Question: I'm trying to achieve choatic waves on the screen as if, your computer was about to explode. In photoshop, the concept was created by a noise filter and then pushing a wave filter through the noise to give it this appearance I've created the noise using '<canvas>' element but would anyone have any ideas on how to push a wave through the noise or any other way to get this desired effect?
Thanks to <URL> for these examples:
<URL>
<URL>
<URL>
<URL>
'''
var canvas = document.getElementById('canvas'),
ctx = canvas.getContext('2d');
// a variant using fixed canvas size but strecthes the result.
// emulates interference/bad reception
// using a different "noise" algo
canvas.width = canvas.height = 256;
function resize() {
canvas.style.width = window.innerWidth + 'px';
canvas.style.height = window.innerHeight + 'px';
}
resize();
window.onresize = resize;
function noise(ctx) {
var w = ctx.canvas.width,
h = ctx.canvas.height,
idata = ctx.getImageData(0, 0, w, h),
buffer32 = new Uint32Array(idata.data.buffer),
len = buffer32.length,
i = 0,
pr = 456 * Math.random(),
prs = 716 * Math.random();;
for(; i < len;) {
buffer32[i++] = ((pr % 255)|0) << 24;
pr += prs * 1.2;
}
ctx.putImageData(idata, 0, 0);
}
var toggle = true;
// added toggle to get 30 FPS instead of 60 FPS
(function loop() {
toggle = !toggle;
if (toggle) {
requestAnimationFrame(loop);
return;
}
noise(ctx);
requestAnimationFrame(loop);
})();
'''
'''
<canvas id="canvas"></canvas>
'''
'''
html, body {
background:#0000cc;
margin:0;
}
#canvas {
position:fixed;
background:#0000dd;
opacity: .2;
}
'''
<URL>
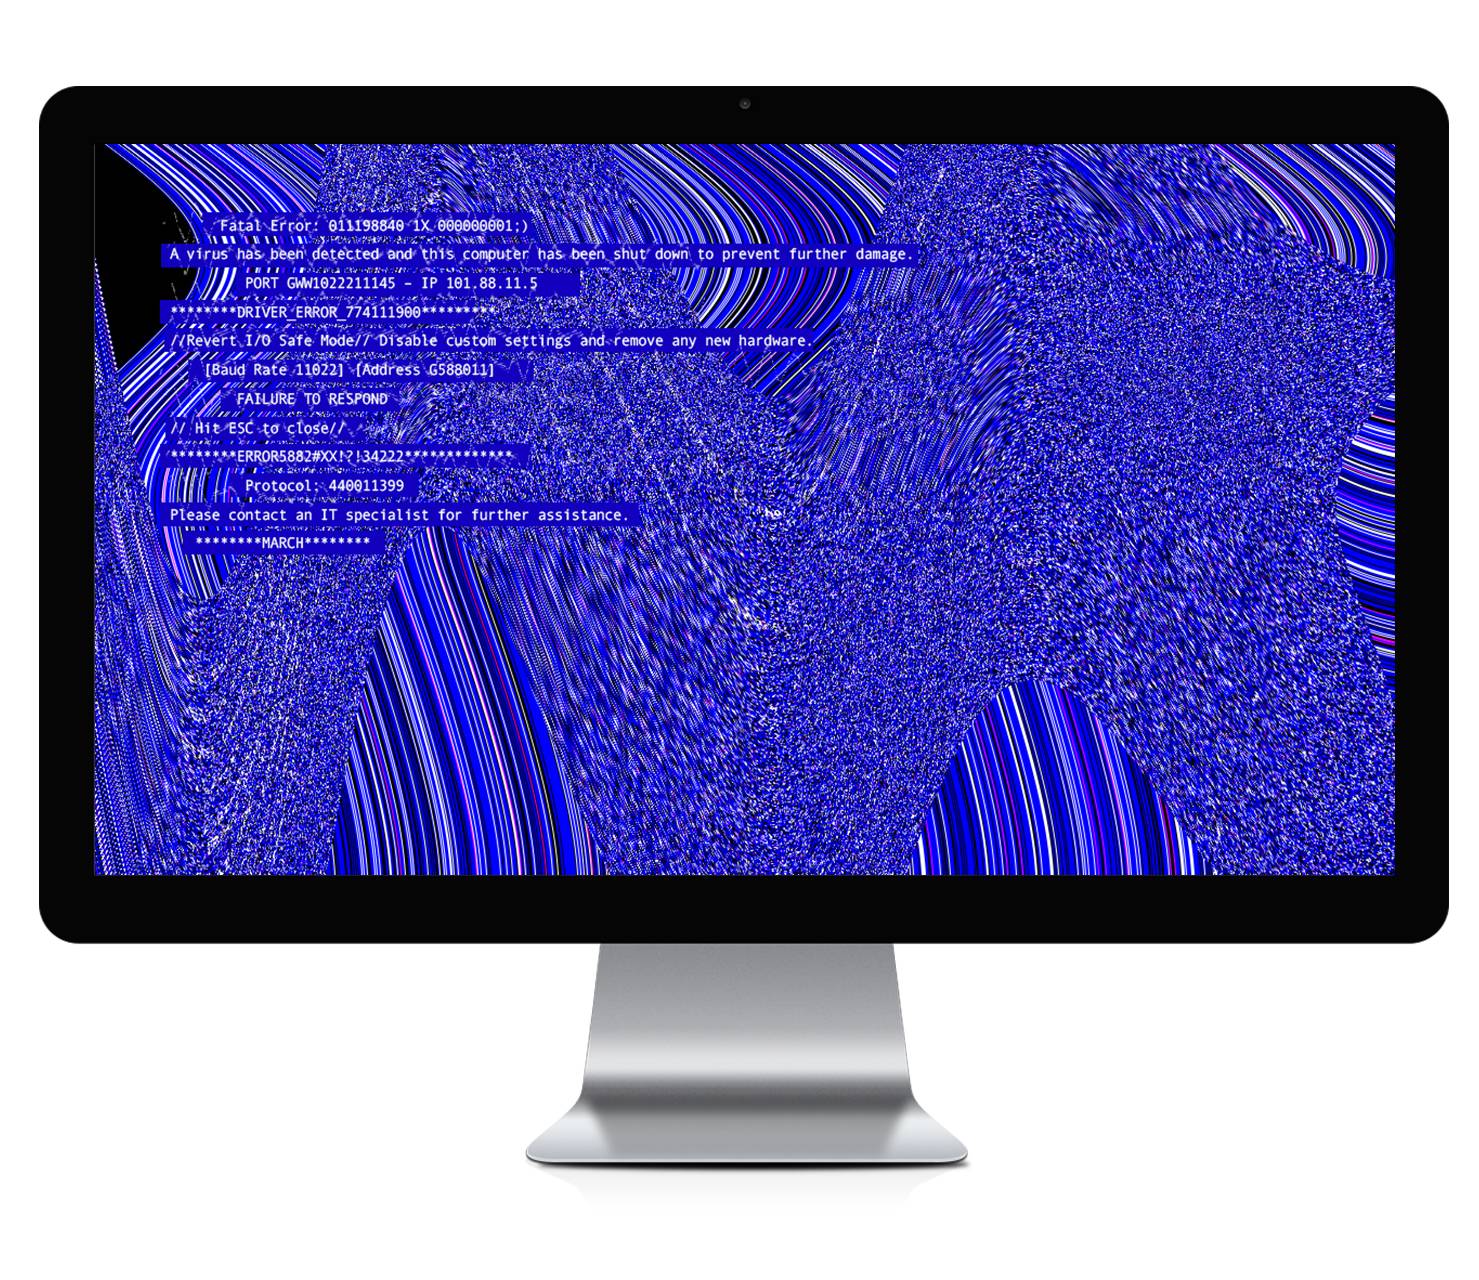
Answer: To add waves you could extend the noise code I wrote there with the following:
## Live demo
'''
// add a var to global/parent scope
var offset = 0;
// modify method like this:
function noise(ctx) {
var w = ctx.canvas.width,
h = ctx.canvas.height,
idata = ctx.getImageData(0, 0, w, h),
buffer32 = new Uint32Array(idata.data.buffer),
len = buffer32.length,
i = 0,
pr = 456 * Math.random(),
prs = 716 * Math.random();;
for(; i < len;) {
buffer32[i++] = (((pr % 255)|0) << 24) | 0x440000;
pr += prs * 1.2;
}
ctx.putImageData(idata, 0, 0);
// wave (utilizes GPU in modern browsers)
for(i = 0; i < w; i += 2) {
var y = i * Math.sin((i + (offset++)) /100);
ctx.drawImage(ctx.canvas, i,0, 1, h, i, y, 1, h);
}
}
'''
What happens here is that it renders first the noise, then it scans the canvas horizontally and offset them based on a more or less random sinus offset. We add to the global variable to animate it.
The slicing used to be slower in the past but in modern browsers with GPU hardware support this should run pretty fast.
All the values I used in the original code and this version are pretty much random. Just play around with offsets, sizes etc. to see if you get the result you are after.
You can change contrast by altering the last part on the "alpha" line:
'''
0x440000
'''
Just note that colors are arranged as ABGR in low-level buffers on little-endian machines (like the Intel CPU).
Here is a more colorful version:
## Demo (more colors)
The only thing changed is this line:
'''
buffer32[i++] = (((pr % 255)|0) << 24) | 0x770000 + (Math.random() * <PHONE>)|0;
'''
(I am sure it can be improved in many ways, but just play around with it).
Saw the new link (starting point) in question - it's quite a bit different than what I imagined (based on the posted image). You would need an entirely different approach for that..
Hope this helps! :)